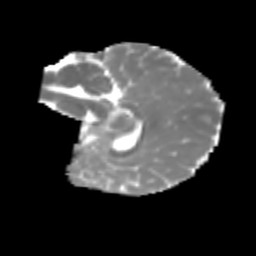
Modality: MD
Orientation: sagittal
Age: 7
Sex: female
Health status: healthy